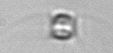
Label: Chaetoceros